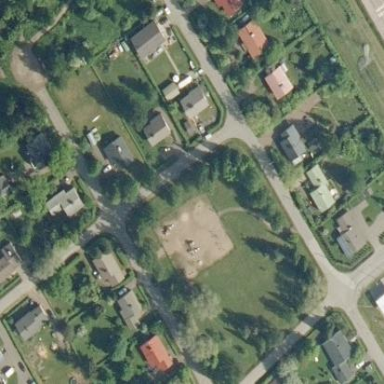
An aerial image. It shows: Playground area for leisure land.